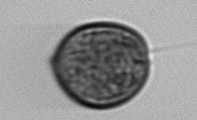
Label: Prorocentrum